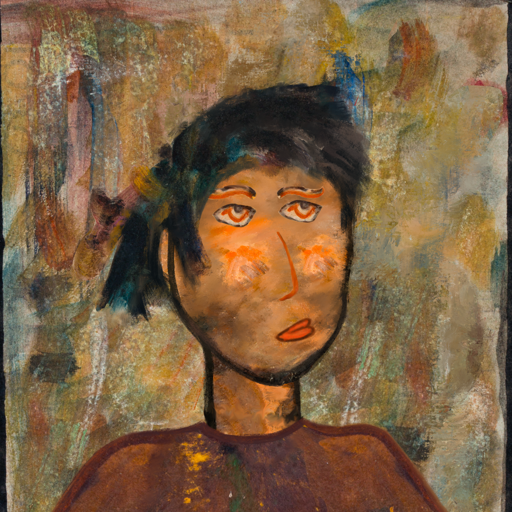
Background: Pipe, Head And Neck Side: Gypsy_Queen, Face Side: Experience, Bust: Comrade, Hair Side: Pipe, Head Accessory: Blank, Second Necklace: Blank, Necklace: Blank, Baby: Blank